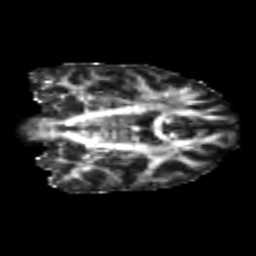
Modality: FA
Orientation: coronal
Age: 22
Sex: female
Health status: healthy
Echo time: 0.074 s